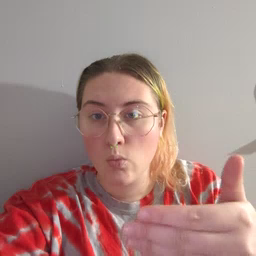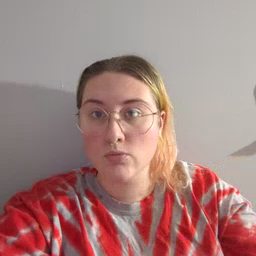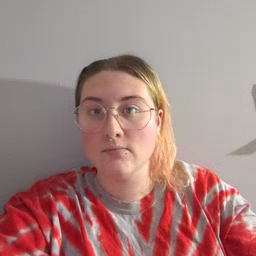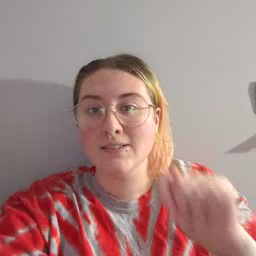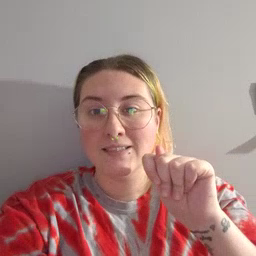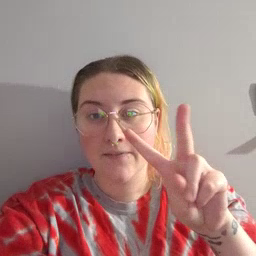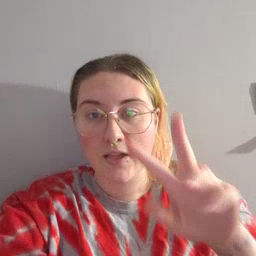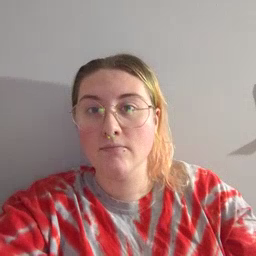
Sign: TV